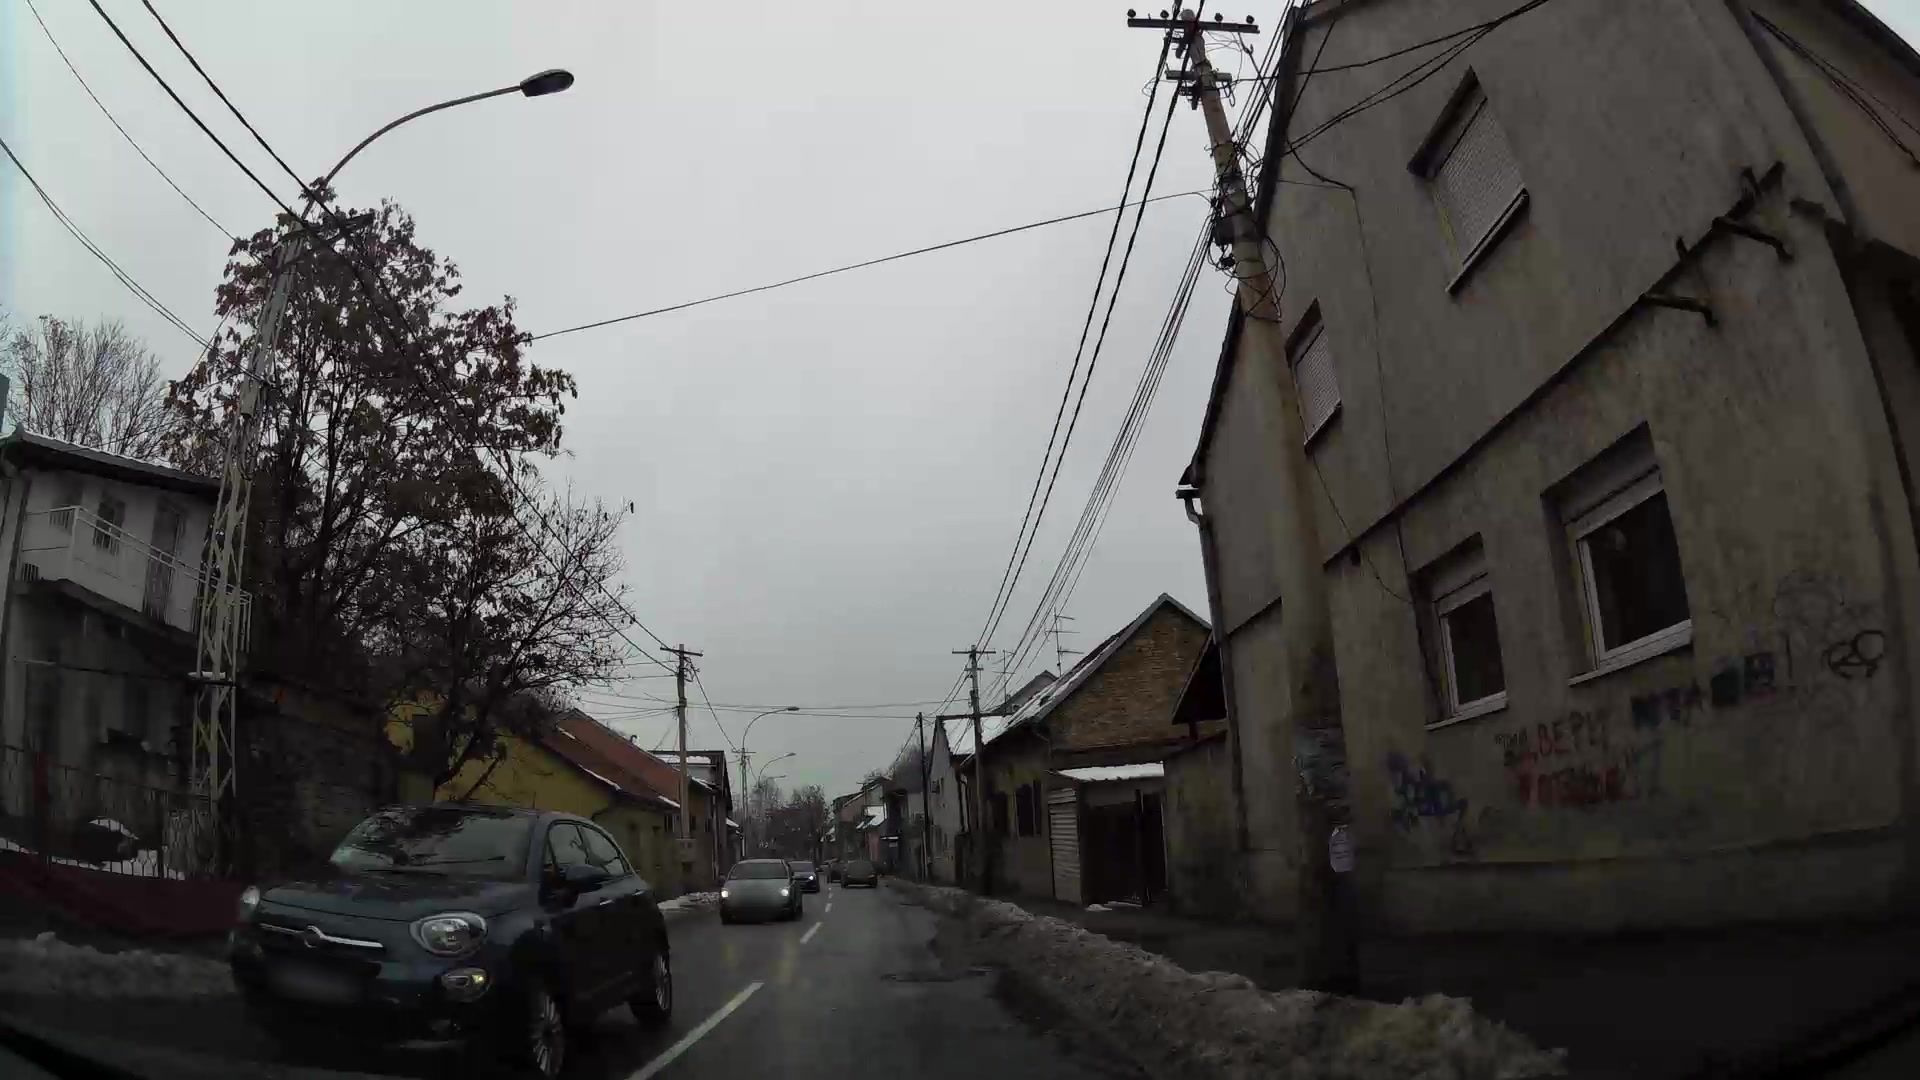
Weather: snowy
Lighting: day
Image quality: good
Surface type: driving surface
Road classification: secondary
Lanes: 2
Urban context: urban centre
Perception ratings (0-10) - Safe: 4.46, Lively: 3.54, Beautiful: 2.26, Boring: 6.26, Depressing: 2.84, Wealthy: 0.45